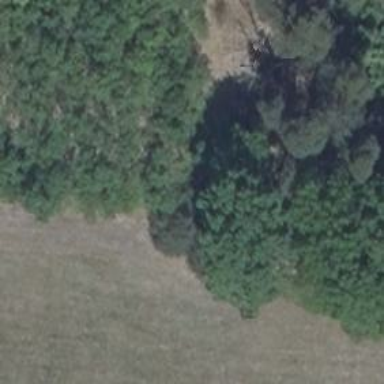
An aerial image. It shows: Shelter that serves as hunting stand.